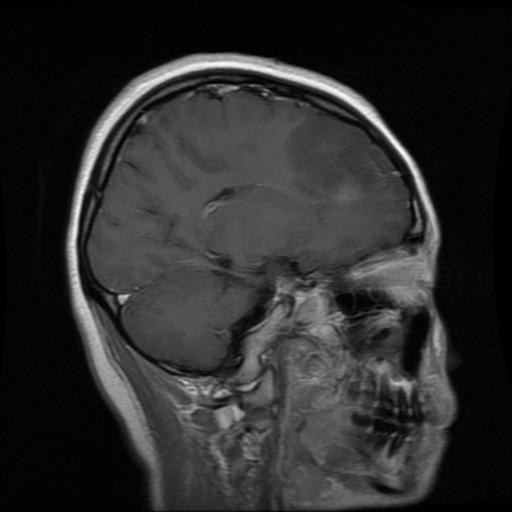
Label: glioma